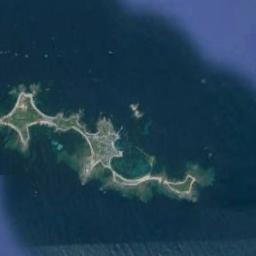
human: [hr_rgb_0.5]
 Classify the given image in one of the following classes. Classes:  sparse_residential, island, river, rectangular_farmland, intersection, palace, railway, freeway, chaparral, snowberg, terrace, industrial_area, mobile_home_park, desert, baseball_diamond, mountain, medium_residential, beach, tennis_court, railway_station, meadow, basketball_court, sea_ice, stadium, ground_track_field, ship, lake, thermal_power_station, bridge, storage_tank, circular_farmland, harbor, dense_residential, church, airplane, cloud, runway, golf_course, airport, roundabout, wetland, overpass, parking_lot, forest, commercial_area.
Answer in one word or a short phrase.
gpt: island